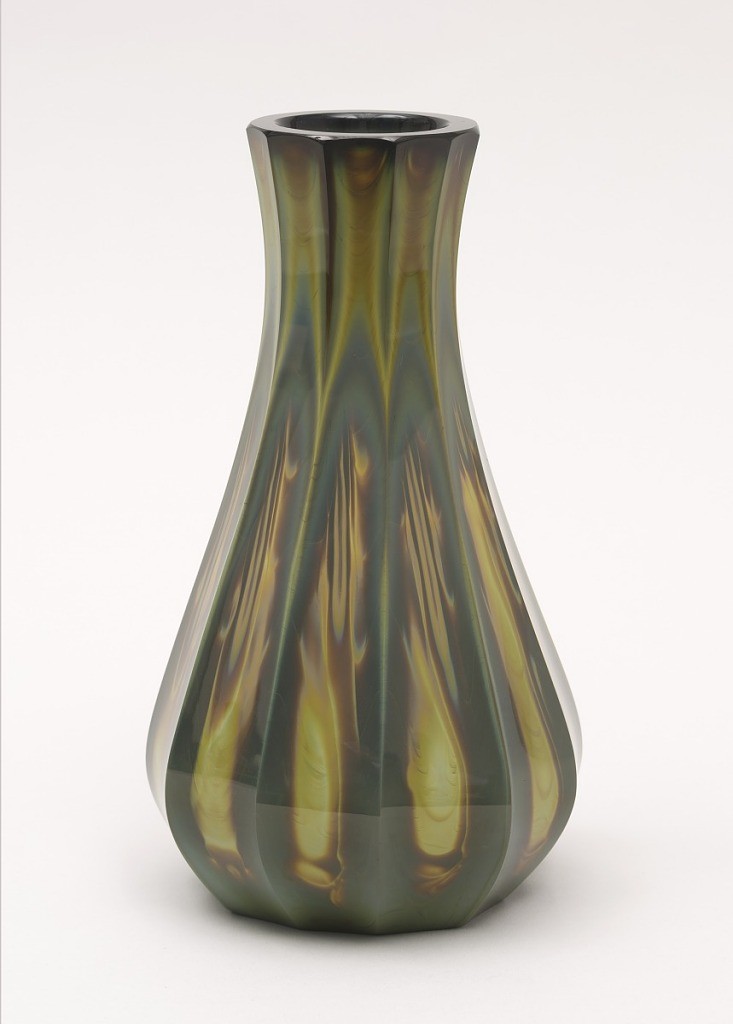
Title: Vase
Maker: Louis Comfort Tiffany, American, 1848–1933
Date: ca. 1899
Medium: Mold-blown favrile glass
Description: Agate glass vase.  Olive and ochre with faceted sides.